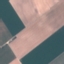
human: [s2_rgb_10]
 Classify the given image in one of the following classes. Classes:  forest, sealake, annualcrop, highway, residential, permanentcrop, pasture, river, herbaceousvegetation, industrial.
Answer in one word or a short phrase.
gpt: AnnualCrop